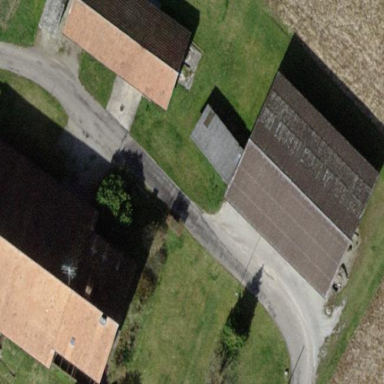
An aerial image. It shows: Farmyard area.